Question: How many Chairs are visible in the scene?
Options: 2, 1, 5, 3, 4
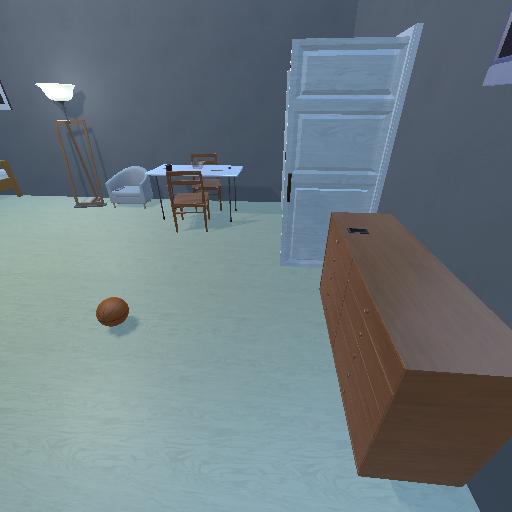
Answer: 2